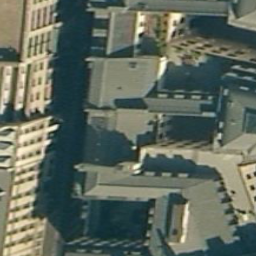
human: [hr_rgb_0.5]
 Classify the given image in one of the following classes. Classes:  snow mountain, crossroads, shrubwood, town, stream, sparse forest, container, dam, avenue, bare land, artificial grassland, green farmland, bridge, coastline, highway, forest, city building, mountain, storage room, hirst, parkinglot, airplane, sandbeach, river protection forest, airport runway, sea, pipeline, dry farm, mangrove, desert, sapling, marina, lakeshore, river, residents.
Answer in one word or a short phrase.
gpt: city building